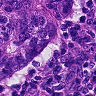
Metastatic tissue present: yes